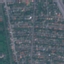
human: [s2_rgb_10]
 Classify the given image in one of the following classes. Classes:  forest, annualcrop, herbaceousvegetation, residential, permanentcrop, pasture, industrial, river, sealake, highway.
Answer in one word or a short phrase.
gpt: Residential